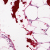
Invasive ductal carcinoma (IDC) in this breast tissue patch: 0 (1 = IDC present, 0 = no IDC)